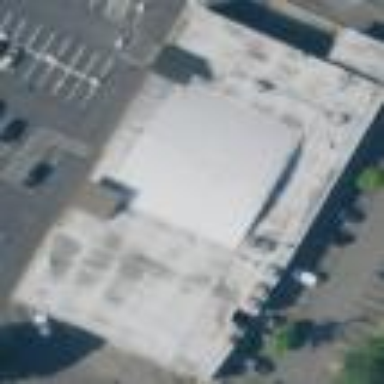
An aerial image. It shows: Supermarket building.